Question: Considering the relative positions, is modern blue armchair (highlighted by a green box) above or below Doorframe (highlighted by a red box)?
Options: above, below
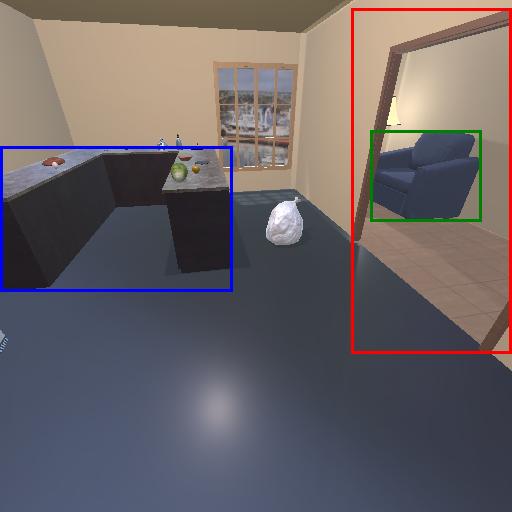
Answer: above